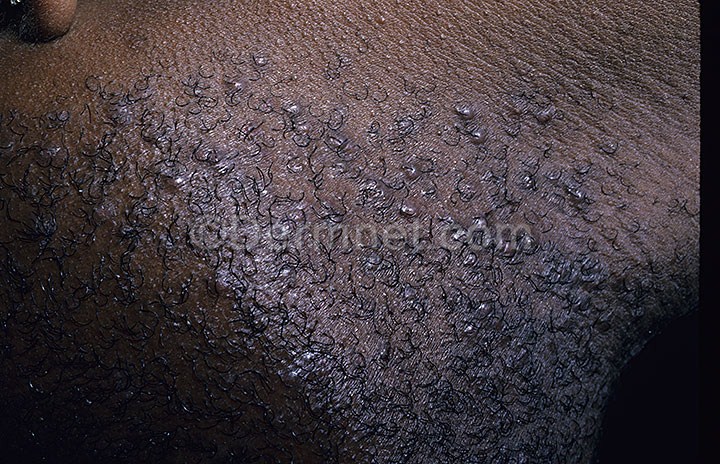
Disease: Cellulitis Impetigo and other Bacterial Infections